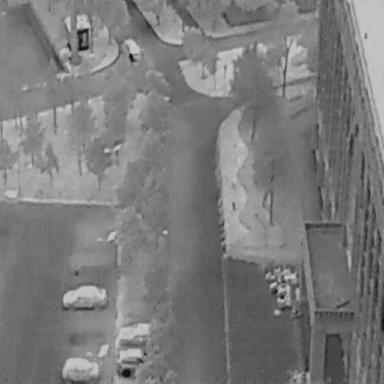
There are 11 objects shown in the infrared image, including four Cars, and seven Bicycles.